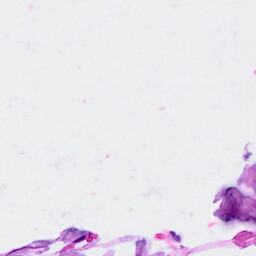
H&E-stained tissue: Breast